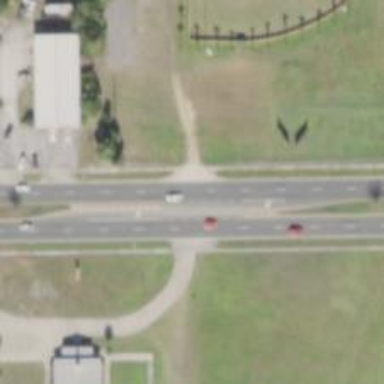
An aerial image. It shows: Secondary link road with asphalt surface.